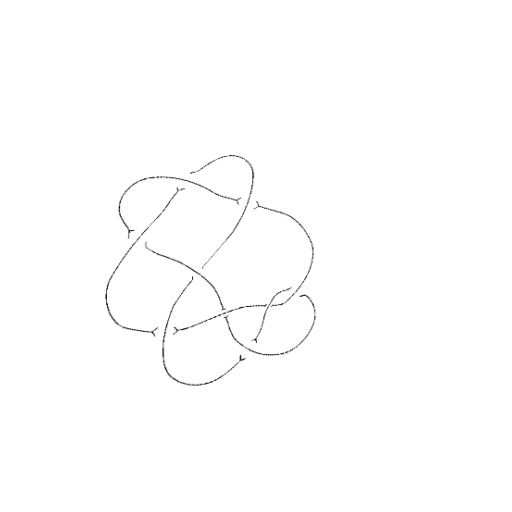
Crossing number: 9